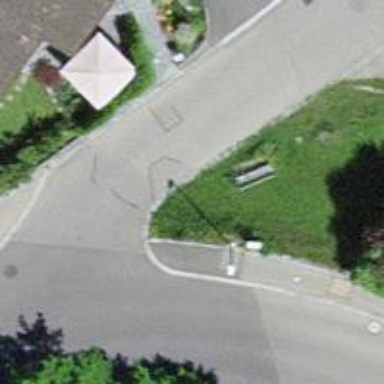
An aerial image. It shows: Bench for seating.